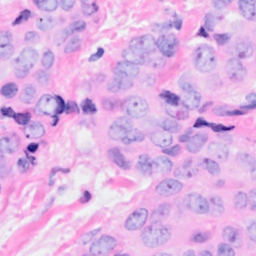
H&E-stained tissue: Breast